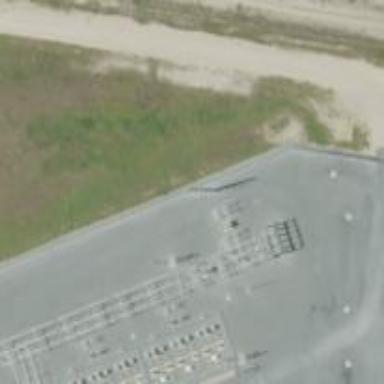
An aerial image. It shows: Power pole.